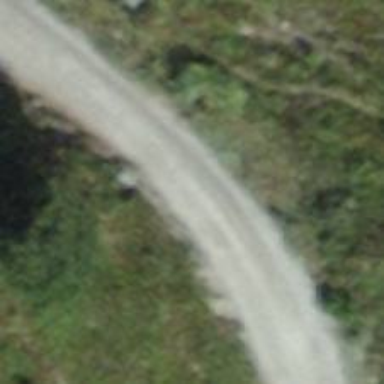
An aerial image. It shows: Unpaved unclassified road.